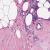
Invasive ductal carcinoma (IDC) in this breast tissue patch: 1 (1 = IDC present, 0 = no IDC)